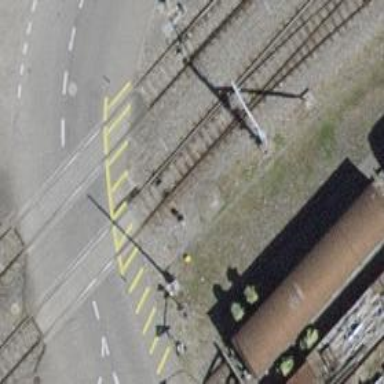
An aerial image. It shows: Railway switch.